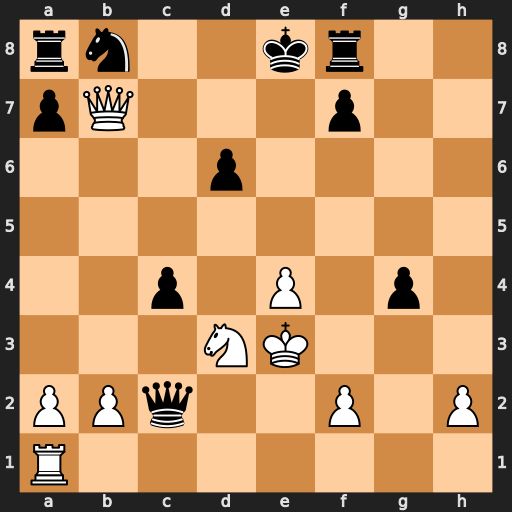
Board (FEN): rn2kr2/pQ3p2/3p4/8/2p1P1p1/3NK3/PPq2P1P/R7
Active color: w
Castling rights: q
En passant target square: -
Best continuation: Nb4 Qd3+ Nxd3